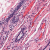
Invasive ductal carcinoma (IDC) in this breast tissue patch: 0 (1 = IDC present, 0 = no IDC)